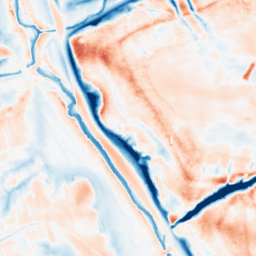
Category: multiscale
Decomposition family: dog_multiscale
Decomposition parameters: sigma_ratio: 2
n_scales: 4
base_sigma: 0.5
Upsampling method: bspline
Upsampling parameters: scale: 2
Upsampling scale: 2